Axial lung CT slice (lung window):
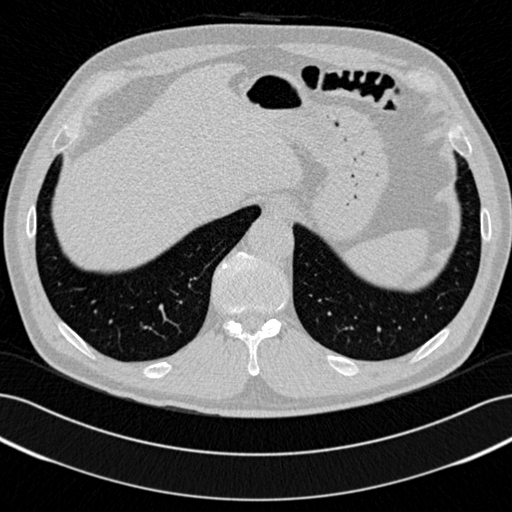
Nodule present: no